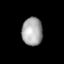
Tissue: lung
Cell type: Endothelial cells
Senescence score: 0.6203
Nuclear area (px): 567
Mean DAPI intensity: 166.956